Question: i want to separate the time into hours,minutes,seconds,am/pm , which is stored in the database under the name 'starttime(varchar)' as 1:00pm.

How to separate the start time into hours,minutes,seconds,am/pm in 'php',and i need to send them to android activity.can anyone help me to do this.
this is my php code
'''
<?php
error_reporting(0);
require "init.php";
$name = $_POST["name"];
$password = $_POST["password"];
$sql = "SELECT * FROM 'user_info' WHERE 'name'='".$name."' AND 'password'='".$password."';";
$result = mysqli_query($con, $sql);
$response = array();
while($row = mysqli_fetch_array($result)){
//$response = array("id"=>$row[0],"name"=>$row[1],"password"=>$row[2],"email"=>$row[3],"ScheduleDate"=>$row[4],"StartTime"=>$row[5],"Endtime"=>$row[6],"Hours"=>$row[7]);
$response = array("id"=>$row[0],"StartTime"=>$row[5],"Endtime"=>$row[6],"Hours"=>$row[7]);
}
echo json_encode(array("user_data"=>$response));
?>
'''
Android activity code
'''
package com.example.myapplication;
import android.content.Context;
import android.content.Intent;
import android.os.AsyncTask;
import android.os.Bundle;
import android.support.v7.app.AppCompatActivity;
import android.view.View;
import android.widget.EditText;
import org.json.JSONException;
import org.json.JSONObject;
import java.io.IOException;
import java.io.InputStream;
import java.io.OutputStream;
import java.net.HttpURLConnection;
import java.net.MalformedURLException;
import java.net.URL;
public class MainActivity extends AppCompatActivity {
EditText name, password;
String Name, Password;
Context ctx=this;
String NAME=null, PASSWORD=null, EMAIL=null,ScheduleDate=null,StartTime=null,Endtime=null,Hours=null;
@Override
protected void onCreate(Bundle savedInstanceState) {
super.onCreate(savedInstanceState);
setContentView(R.layout.activity_main);
name = (EditText) findViewById(R.id.main_name);
password = (EditText) findViewById(R.id.main_password);
}
public void main_login(View v){
Name = name.getText().toString();
Password = password.getText().toString();
BackGround b = new BackGround();
b.execute(Name, Password);
}
class BackGround extends AsyncTask<String, String, String> {
@Override
protected String doInBackground(String... params) {
String name = params[0];
String password = params[1];
String data="";
int tmp;
try {
URL url = new URL("http://localhost/sample/loo/text.php");
String urlParams = "name="+name+"&password="+password;
HttpURLConnection httpURLConnection = (HttpURLConnection) url.openConnection();
httpURLConnection.setDoOutput(true);
OutputStream os = httpURLConnection.getOutputStream();
os.write(urlParams.getBytes());
os.flush();
os.close();
InputStream is = httpURLConnection.getInputStream();
while((tmp=is.read())!=-1){
data+= (char)tmp;
}
is.close();
httpURLConnection.disconnect();
return data;
} catch (MalformedURLException e) {
e.printStackTrace();
return "Exception: "+e.getMessage();
} catch (IOException e) {
e.printStackTrace();
return "Exception: "+e.getMessage();
}
}
@Override
protected void onPostExecute(String s) {
String err=null;
try {
JSONObject root = new JSONObject(s);
JSONObject user_data = root.getJSONObject("user_data");
NAME = user_data.getString("name");
PASSWORD = user_data.getString("password");
EMAIL = user_data.getString("email");
ScheduleDate = user_data.getString("ScheduleDate");
StartTime = user_data.getString("StartTime");
Endtime = user_data.getString("Endtime");
Hours = user_data.getString("Hours");
} catch (JSONException e) {
e.printStackTrace();
err = "Exception: "+e.getMessage();
}
Intent i = new Intent(ctx, Home.class);
i.putExtra("name", NAME);
i.putExtra("password", PASSWORD);
i.putExtra("email", EMAIL);
i.putExtra("ScheduleDate", ScheduleDate);
i.putExtra("StartTime", StartTime);
i.putExtra("Endtime", Endtime);
i.putExtra("Hours", Hours);
i.putExtra("err", err);
startActivity(i);
}
}
}
'''
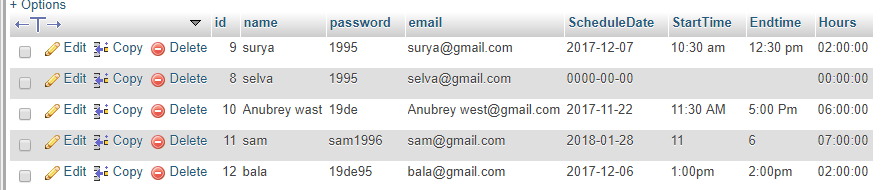
Answer: Try this one:
'''
try {
String StartTime = "10:30 am";
DateFormat sdf = new SimpleDateFormat("hh:mm aa");
Date date = null;
date = sdf.parse(StartTime);
SimpleDateFormat sdfH = new SimpleDateFormat("hh");
String hours = sdfH.format(date);
SimpleDateFormat sdfM = new SimpleDateFormat("mm");
String minutes = sdfM.format(date);
SimpleDateFormat sdfS = new SimpleDateFormat("ss");
String second = sdfS.format(date);
SimpleDateFormat sdfA = new SimpleDateFormat("aa");
String ampm = sdfA.format(date);
} catch (ParseException e) {
e.printStackTrace();
}
'''
'''
Time: 10 30 AM 00
'''
I Hope help for you